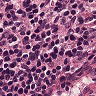
Metastatic tissue present: no